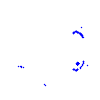
Particle: proton